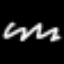
Label: squiggle